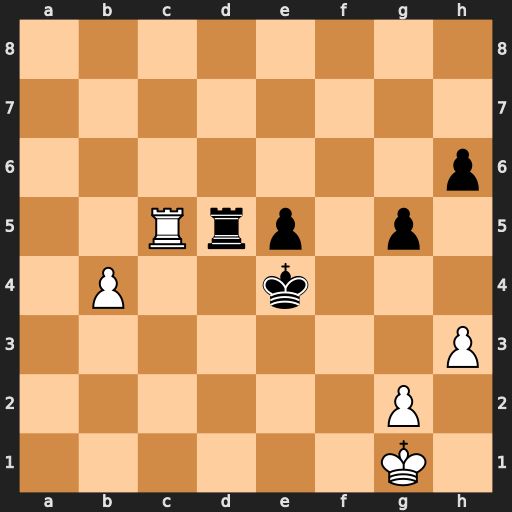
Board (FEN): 8/8/7p/2Rrp1p1/1P2k3/7P/6P1/6K1
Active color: w
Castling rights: -
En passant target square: -
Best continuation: Rxd5 Kxd5 Kf2 Kc4 Ke3